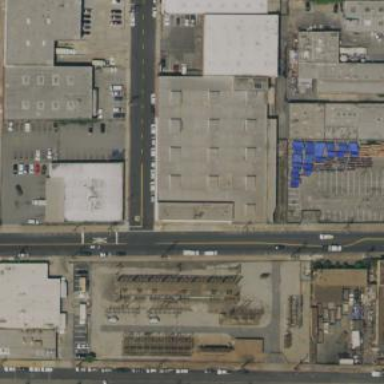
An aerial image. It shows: Warehouse building.